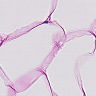
Metastatic tissue present: no